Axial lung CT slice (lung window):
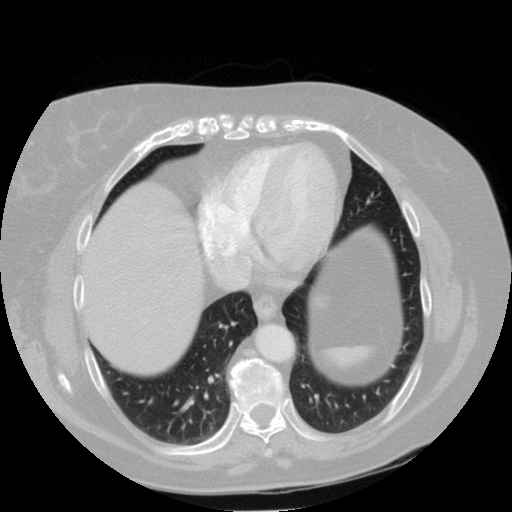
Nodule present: no